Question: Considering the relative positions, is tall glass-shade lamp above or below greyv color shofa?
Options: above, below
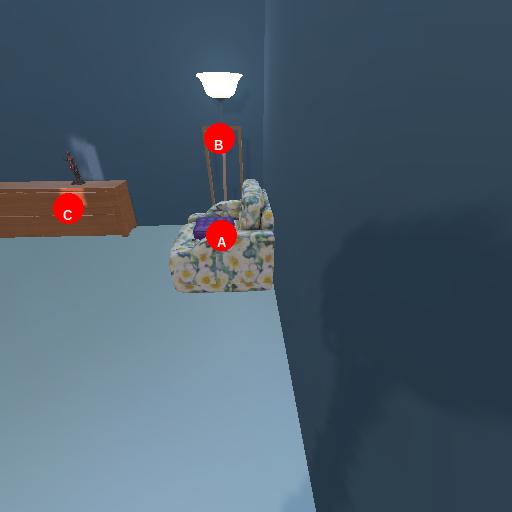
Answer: above